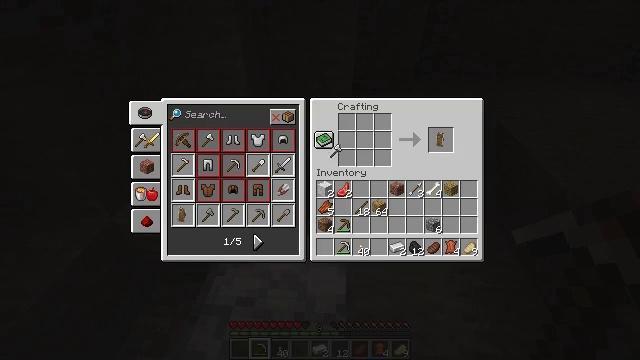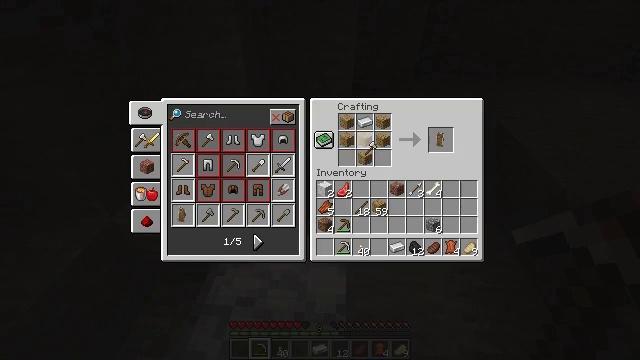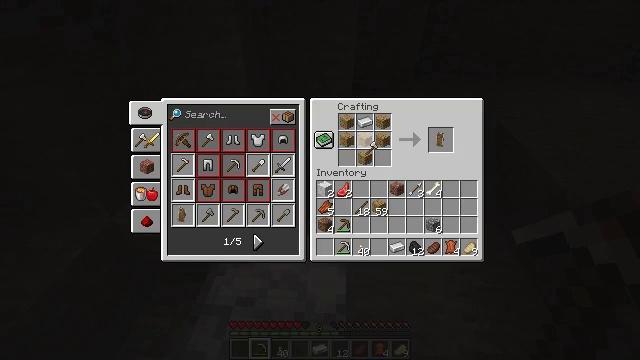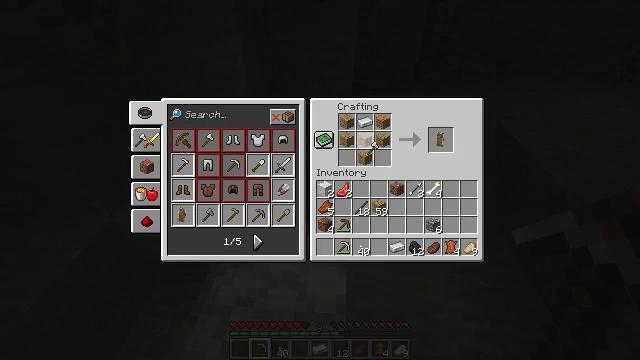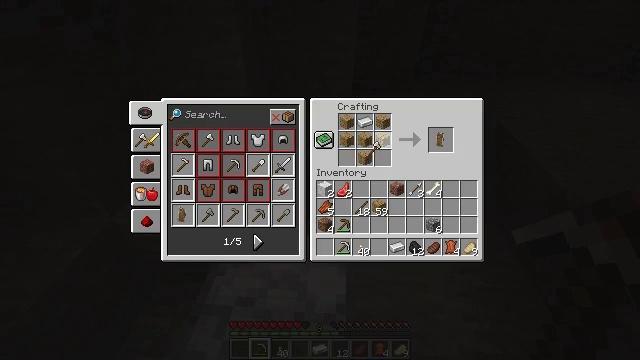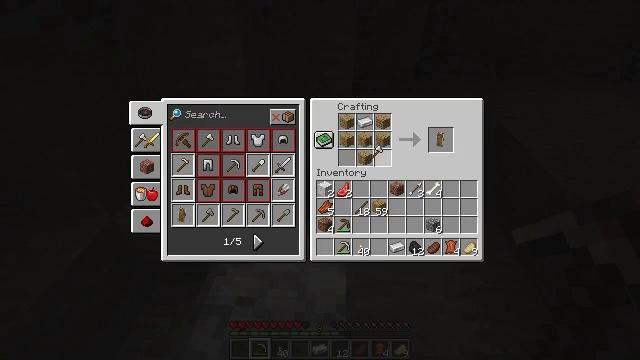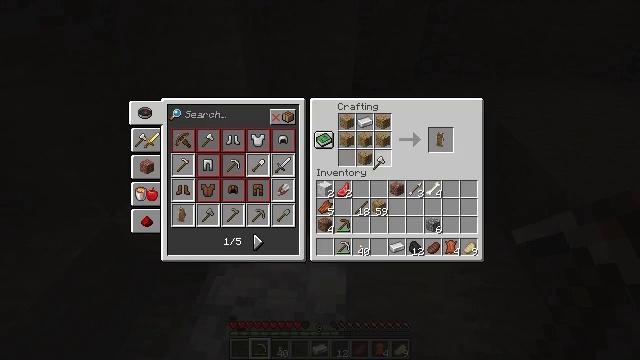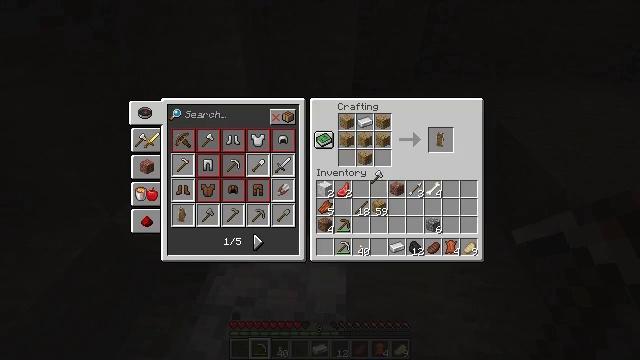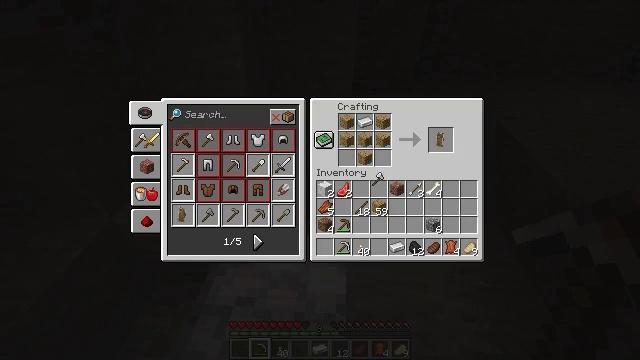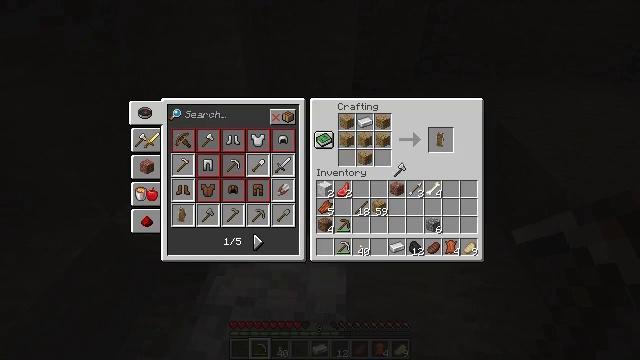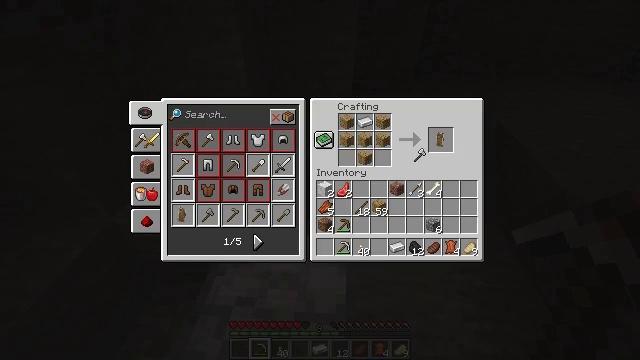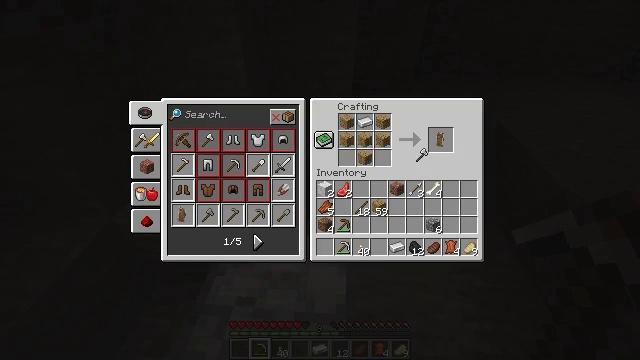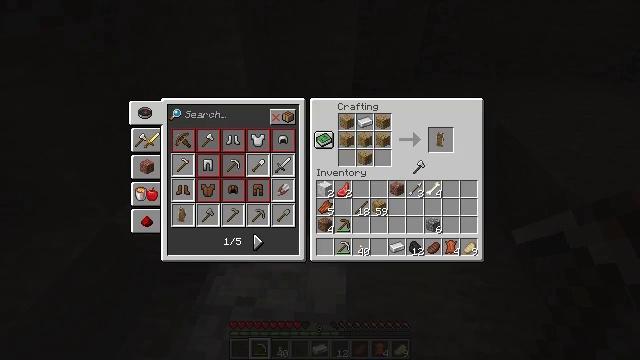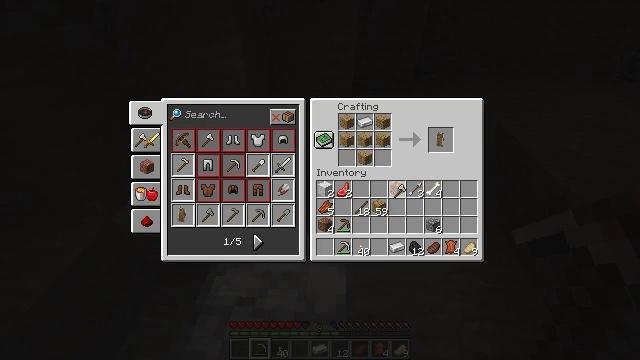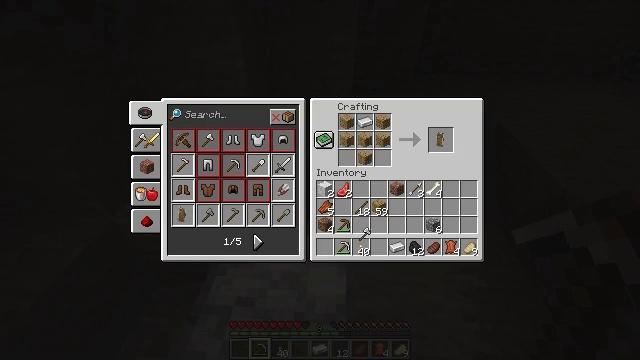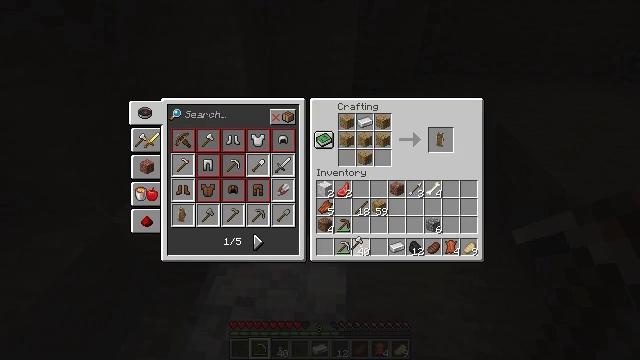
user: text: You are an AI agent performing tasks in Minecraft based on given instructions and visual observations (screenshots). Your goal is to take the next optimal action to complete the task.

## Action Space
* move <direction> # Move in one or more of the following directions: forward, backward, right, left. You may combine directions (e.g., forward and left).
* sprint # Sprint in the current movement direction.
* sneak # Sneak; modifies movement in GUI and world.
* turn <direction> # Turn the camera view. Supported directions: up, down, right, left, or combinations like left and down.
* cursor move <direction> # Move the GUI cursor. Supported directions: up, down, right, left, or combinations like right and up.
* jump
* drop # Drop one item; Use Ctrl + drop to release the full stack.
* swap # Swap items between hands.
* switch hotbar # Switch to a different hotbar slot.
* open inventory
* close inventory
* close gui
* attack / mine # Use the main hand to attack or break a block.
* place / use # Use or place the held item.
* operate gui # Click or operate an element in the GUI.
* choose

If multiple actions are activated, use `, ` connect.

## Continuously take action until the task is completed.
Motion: motion action
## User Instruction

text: Craft the shield at the crafting station.
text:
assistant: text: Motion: cursor move right
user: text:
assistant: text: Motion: no_op
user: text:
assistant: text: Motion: no_op
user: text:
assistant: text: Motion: no_op
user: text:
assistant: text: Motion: no_op
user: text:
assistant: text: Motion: cursor move down
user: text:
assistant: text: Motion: cursor move down
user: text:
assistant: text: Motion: no_op
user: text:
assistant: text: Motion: cursor move right and up
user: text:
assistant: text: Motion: cursor move right and up
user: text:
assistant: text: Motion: no_op
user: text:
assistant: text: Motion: cursor move down
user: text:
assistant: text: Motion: cursor move left and down
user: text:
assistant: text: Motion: cursor move left and down
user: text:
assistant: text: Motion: cursor move left and down
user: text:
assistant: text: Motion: no_op
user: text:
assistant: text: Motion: cursor move left
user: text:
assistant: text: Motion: no_op
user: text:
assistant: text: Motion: no_op
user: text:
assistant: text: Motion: no_op
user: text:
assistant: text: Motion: no_op
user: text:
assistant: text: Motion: operate gui
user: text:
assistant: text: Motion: operate gui
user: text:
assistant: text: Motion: no_op
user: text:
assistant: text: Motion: no_op
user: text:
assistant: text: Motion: no_op
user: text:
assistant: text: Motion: cursor move right
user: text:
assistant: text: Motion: cursor move right and up
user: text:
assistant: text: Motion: cursor move right and up
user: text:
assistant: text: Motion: cursor move right and up